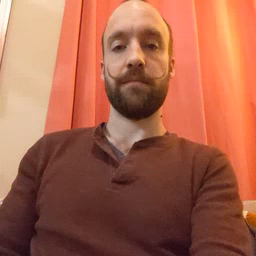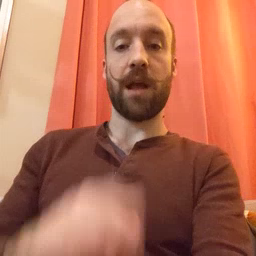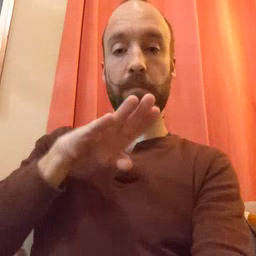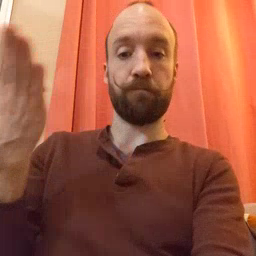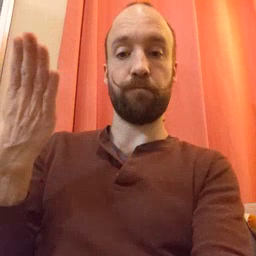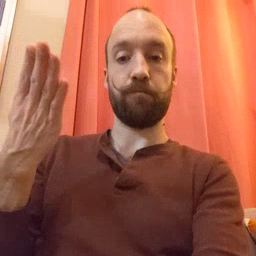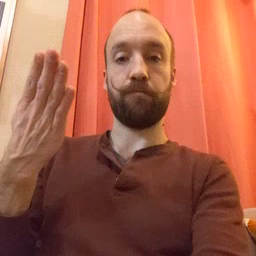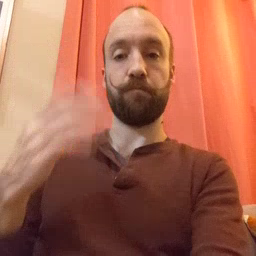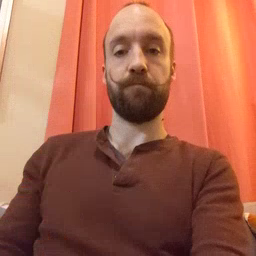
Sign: open